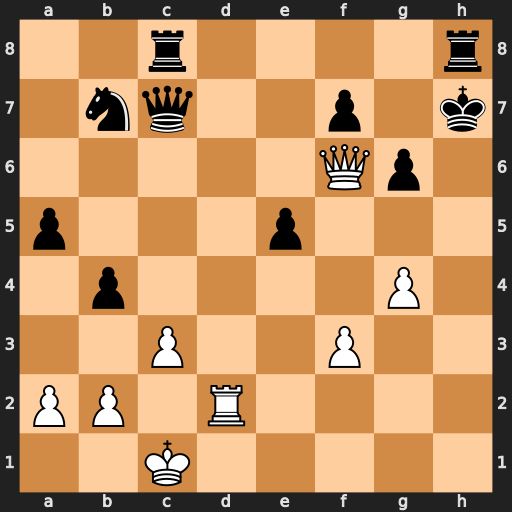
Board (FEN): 2r4r/1nq2p1k/5Qp1/p3p3/1p4P1/2P2P2/PP1R4/2K5
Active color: w
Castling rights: -
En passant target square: -
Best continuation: Rh2+ Kg8 Rxh8#